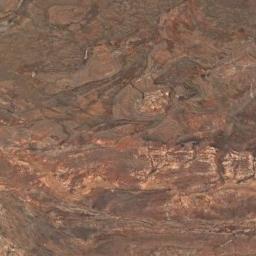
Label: desert